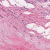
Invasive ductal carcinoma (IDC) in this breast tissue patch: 0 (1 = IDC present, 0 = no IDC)